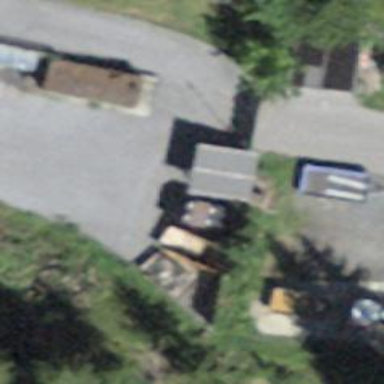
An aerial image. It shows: Recycling center.